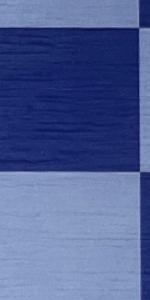
Label: Empty